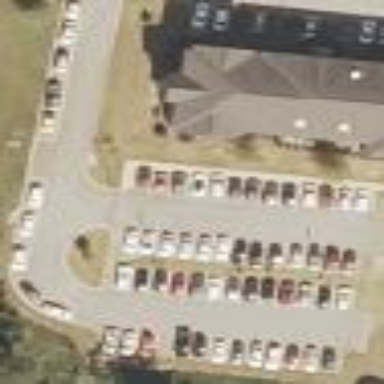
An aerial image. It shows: Parking area with surface.